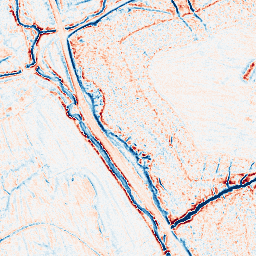
Category: edge_preserving
Decomposition family: anisotropic_diffusion
Decomposition parameters: iterations: 10
kappa: 10
gamma: 0.15
Upsampling method: bicubic_3x
Upsampling parameters: scale: 3
Upsampling scale: 3